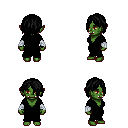
a pixel art fantasy rpg character, female body template, orc, green skin, black robe, teal pants, black bangs hairstyle, white cloth bandages, four views (front, back, left, right), 2x2 character sprite sheet, small pixel art, hard edges, no anti-aliasing